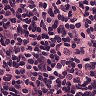
Metastatic tissue present: no